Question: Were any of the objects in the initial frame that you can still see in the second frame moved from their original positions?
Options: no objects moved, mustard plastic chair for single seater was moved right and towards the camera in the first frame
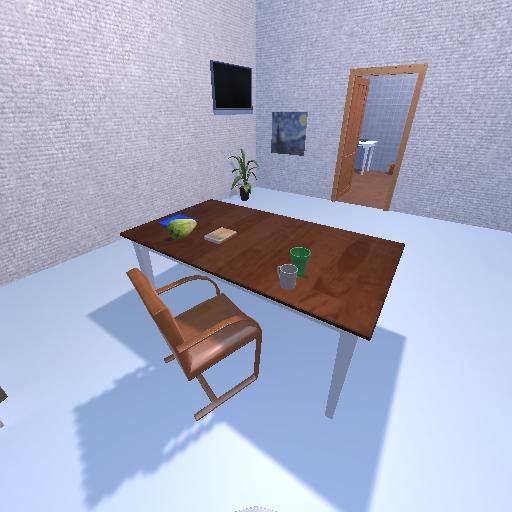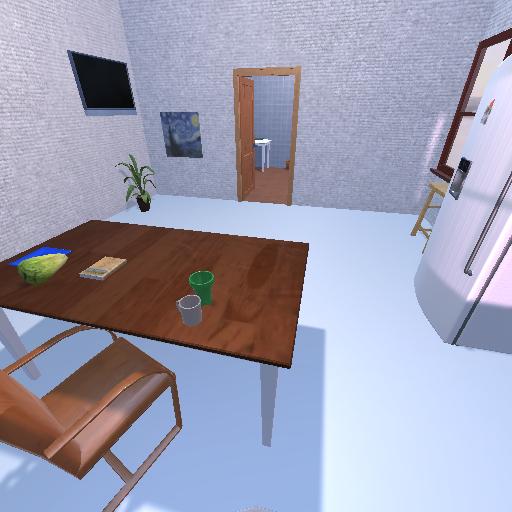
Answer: no objects moved